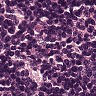
Metastatic tissue present: no